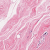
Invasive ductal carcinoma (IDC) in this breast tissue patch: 0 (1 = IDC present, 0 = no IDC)